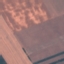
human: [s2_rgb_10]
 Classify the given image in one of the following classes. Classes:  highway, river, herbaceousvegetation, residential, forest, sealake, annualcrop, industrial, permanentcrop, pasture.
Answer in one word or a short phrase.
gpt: AnnualCrop